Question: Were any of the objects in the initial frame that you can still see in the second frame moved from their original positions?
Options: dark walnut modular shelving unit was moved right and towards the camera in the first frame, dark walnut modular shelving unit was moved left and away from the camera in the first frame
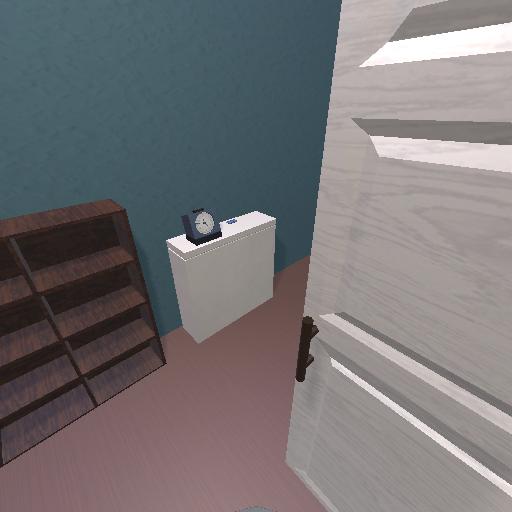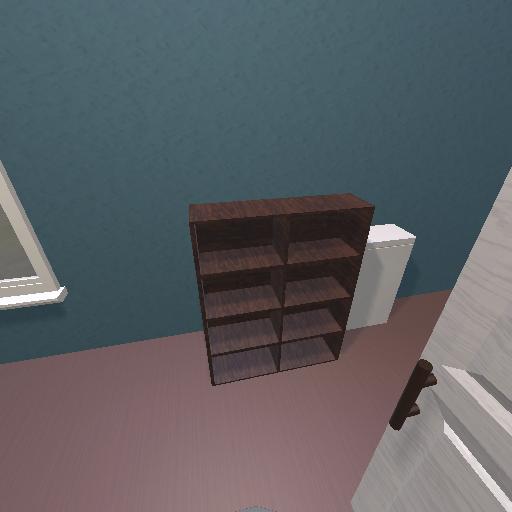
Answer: dark walnut modular shelving unit was moved right and towards the camera in the first frame